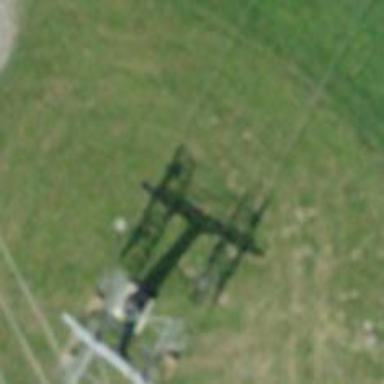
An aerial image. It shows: Pylon used for aerialway.